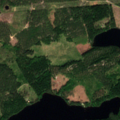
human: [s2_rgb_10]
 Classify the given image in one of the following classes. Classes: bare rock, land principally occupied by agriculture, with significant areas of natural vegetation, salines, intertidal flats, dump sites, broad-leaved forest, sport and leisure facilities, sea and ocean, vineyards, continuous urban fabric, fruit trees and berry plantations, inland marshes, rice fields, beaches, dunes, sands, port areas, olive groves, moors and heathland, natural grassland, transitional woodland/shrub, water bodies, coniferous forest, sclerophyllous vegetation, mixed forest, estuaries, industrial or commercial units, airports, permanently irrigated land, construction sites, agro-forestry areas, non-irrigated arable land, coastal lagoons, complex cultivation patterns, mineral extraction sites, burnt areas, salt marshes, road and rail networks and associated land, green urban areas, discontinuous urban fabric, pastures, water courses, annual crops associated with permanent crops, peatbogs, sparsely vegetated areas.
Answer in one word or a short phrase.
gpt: coniferous forest, transitional woodland/shrub, water bodies